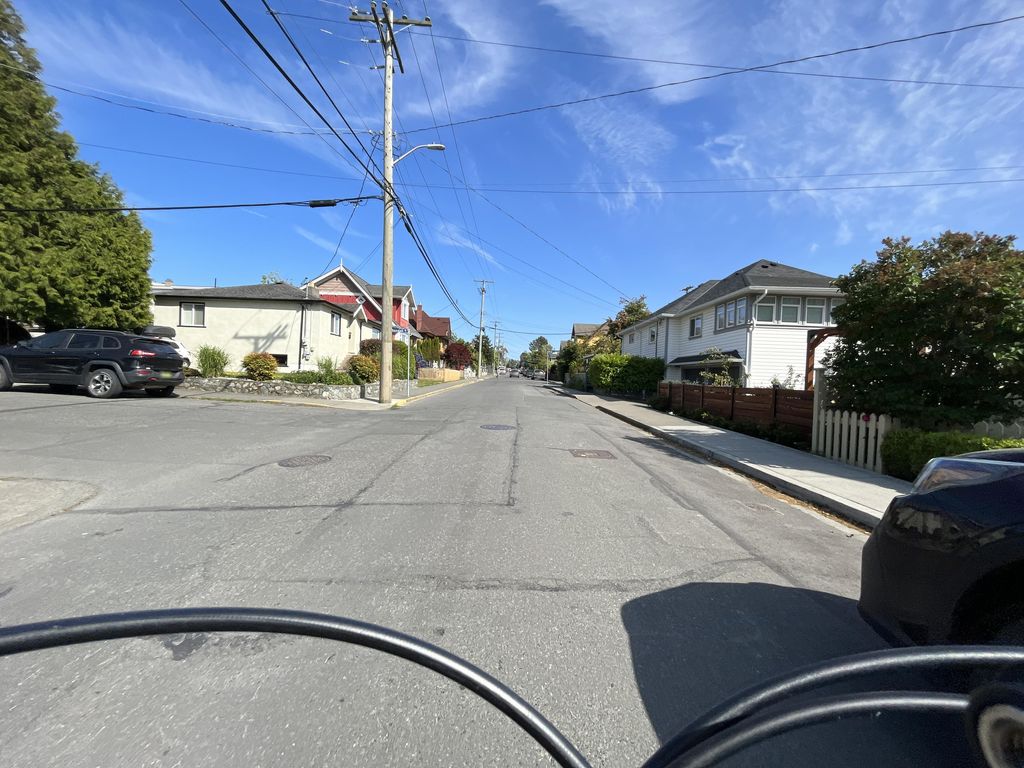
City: victoria